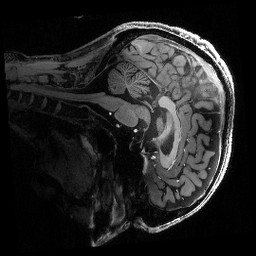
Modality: T1w
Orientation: sagittal
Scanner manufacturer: siemens
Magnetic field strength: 6.98 T
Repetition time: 2.5 s
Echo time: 0.00292 s